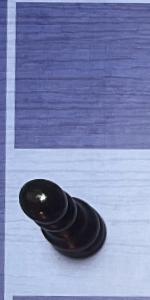
Label: Pawn_Black